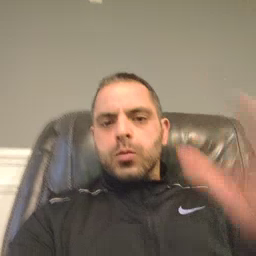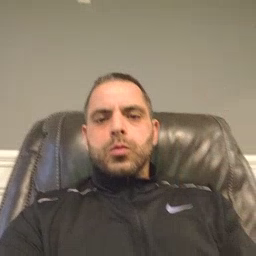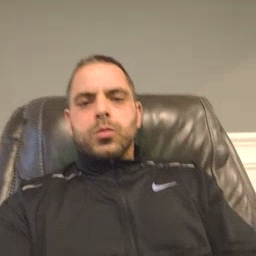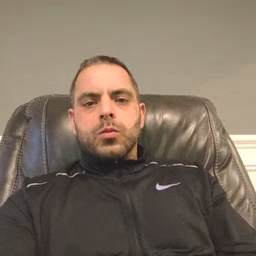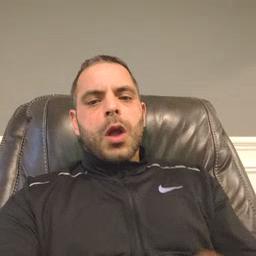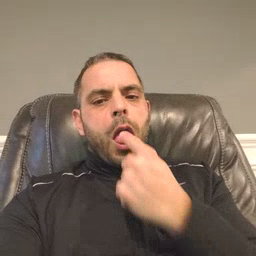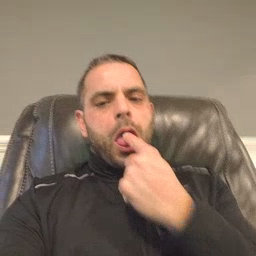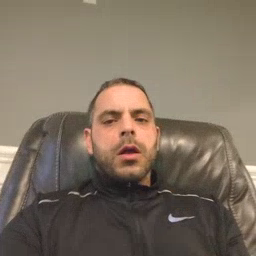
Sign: tongue